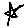
Label: star